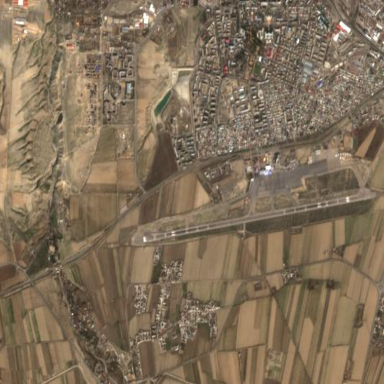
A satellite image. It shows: Aerodrome that serves as both military and public airport.